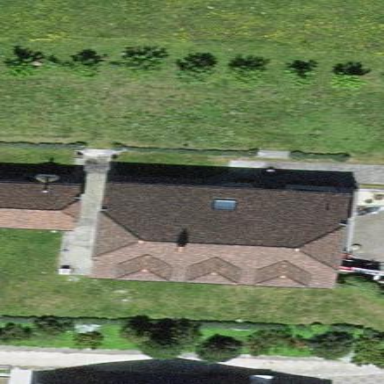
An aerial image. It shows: Simple house.